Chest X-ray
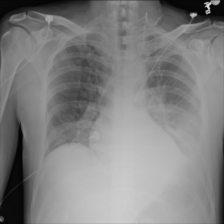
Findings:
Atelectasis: negative
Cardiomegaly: negative
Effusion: positive
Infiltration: negative
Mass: negative
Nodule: negative
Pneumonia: negative
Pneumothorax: negative
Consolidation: negative
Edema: negative
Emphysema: negative
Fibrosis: negative
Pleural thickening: negative
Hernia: negative